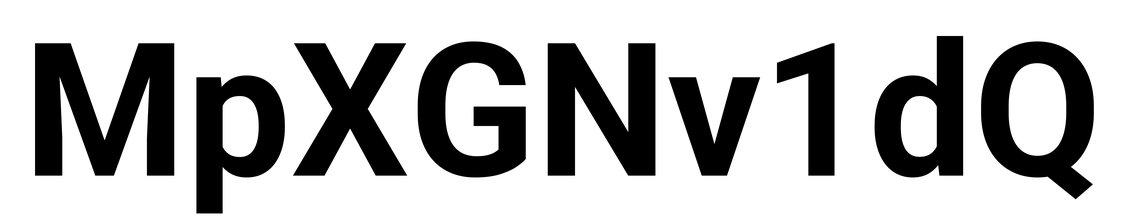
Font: Roboto_Bold